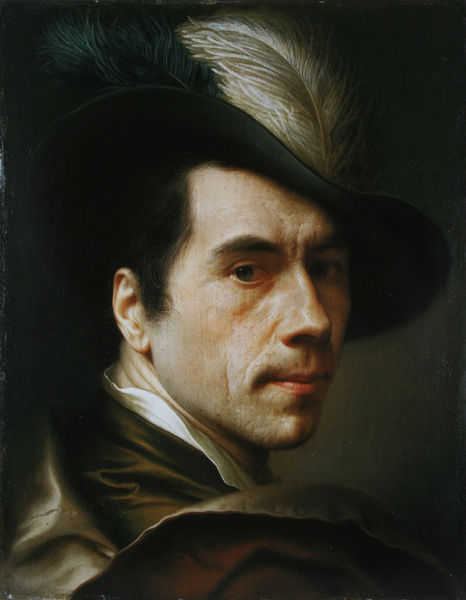
Titel: Selbstbildnis mit Straußenfederhut
Künstler: Christian Seybold
Standort: Mainz
Institution: Landesmuseum
Schlagwörter: blau, dunkel, feder, gemälde, haut, mann, schatten, umhang, weiß, grün, ocker, braun, grau, haar, hell, hintergrund, hut, kleid, licht, mund, nase, ohr, profil, schwarz, stirn, blick, rot, tuch, malerei, alt, bart, hemd, jung, mütze, augen, barock, bluse, falten, federn, gesicht, kragen, sehen, bildnis, hals, portrait, porträt, schauen, öl, auge, haare, mantel, stoff, klassizismus, augenbrauen, brustbild, kinn, lippen, ohren, schulter, seide, federhut, kopfbedeckung, seitlich, düster, farben, romantik, dichter, ernst, streng, brauen, büste, halstuch, metall, überwurf, dreiviertelansicht, augenbraue, selbstporträt, krempe, betrachter, hell dunkel, krank, dreiviertel, selbstbildnis, stirnfalten, koteletten, proträt, gedreht, halbprofil, rasiert, jäger, dreiviertelporträt, leder, augenbraun, strenge, schattig, edelmann, federschmuck, lichtführung, graf, hell dunkel kontrast, unrasiert, kape, interesse, bilnis, zurück, kargen, kotteletten, energisch, kopfstück, dreiviertelproträt, theatralisches licht, zugewand, schattebn, feredr